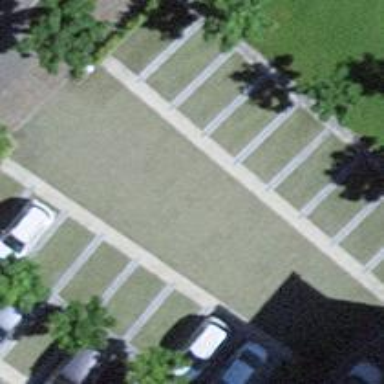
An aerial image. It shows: Parking area with grass paver surface.